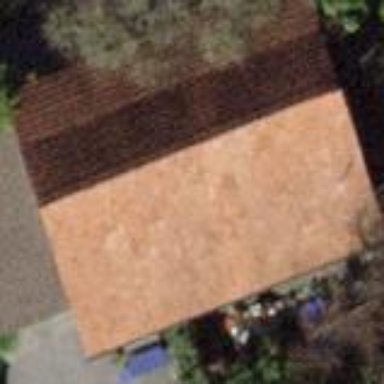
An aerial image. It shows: Shed building.